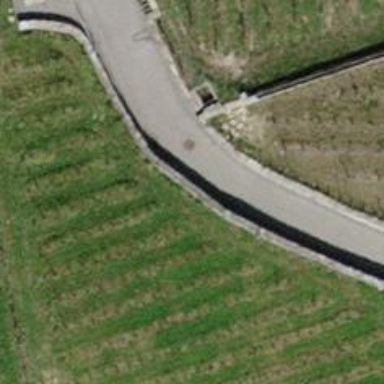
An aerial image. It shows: Cycle barrier.